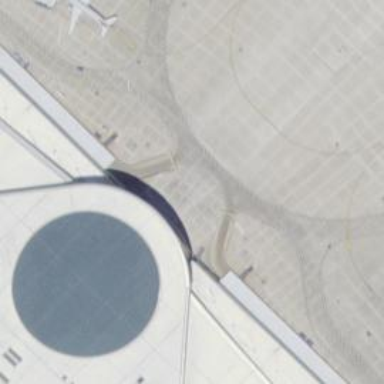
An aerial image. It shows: Uniquely designed round glass roof.